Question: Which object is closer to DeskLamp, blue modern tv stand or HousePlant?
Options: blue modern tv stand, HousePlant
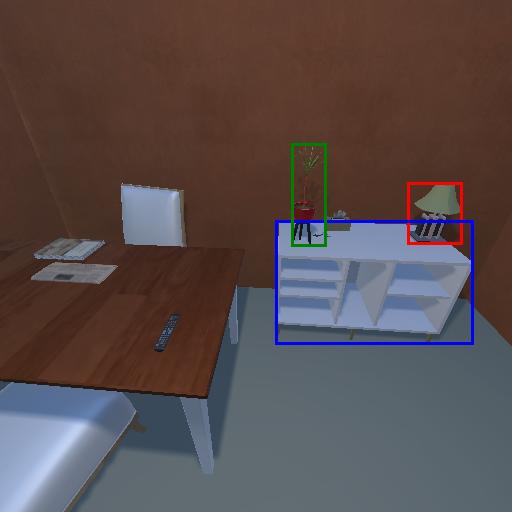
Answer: blue modern tv stand